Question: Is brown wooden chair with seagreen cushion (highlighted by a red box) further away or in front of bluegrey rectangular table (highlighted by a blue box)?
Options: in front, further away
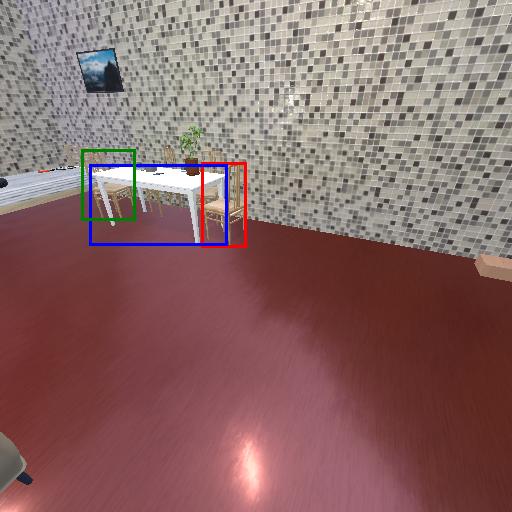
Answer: in front